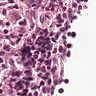
Metastatic tissue present: no